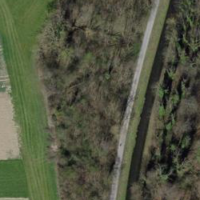
EUNIS habitat code: 41
Species observed at this site:
Squalius cephalus